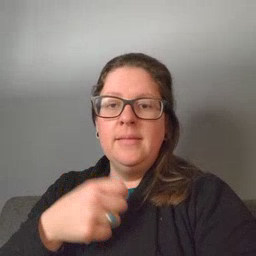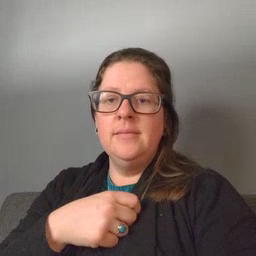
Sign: make